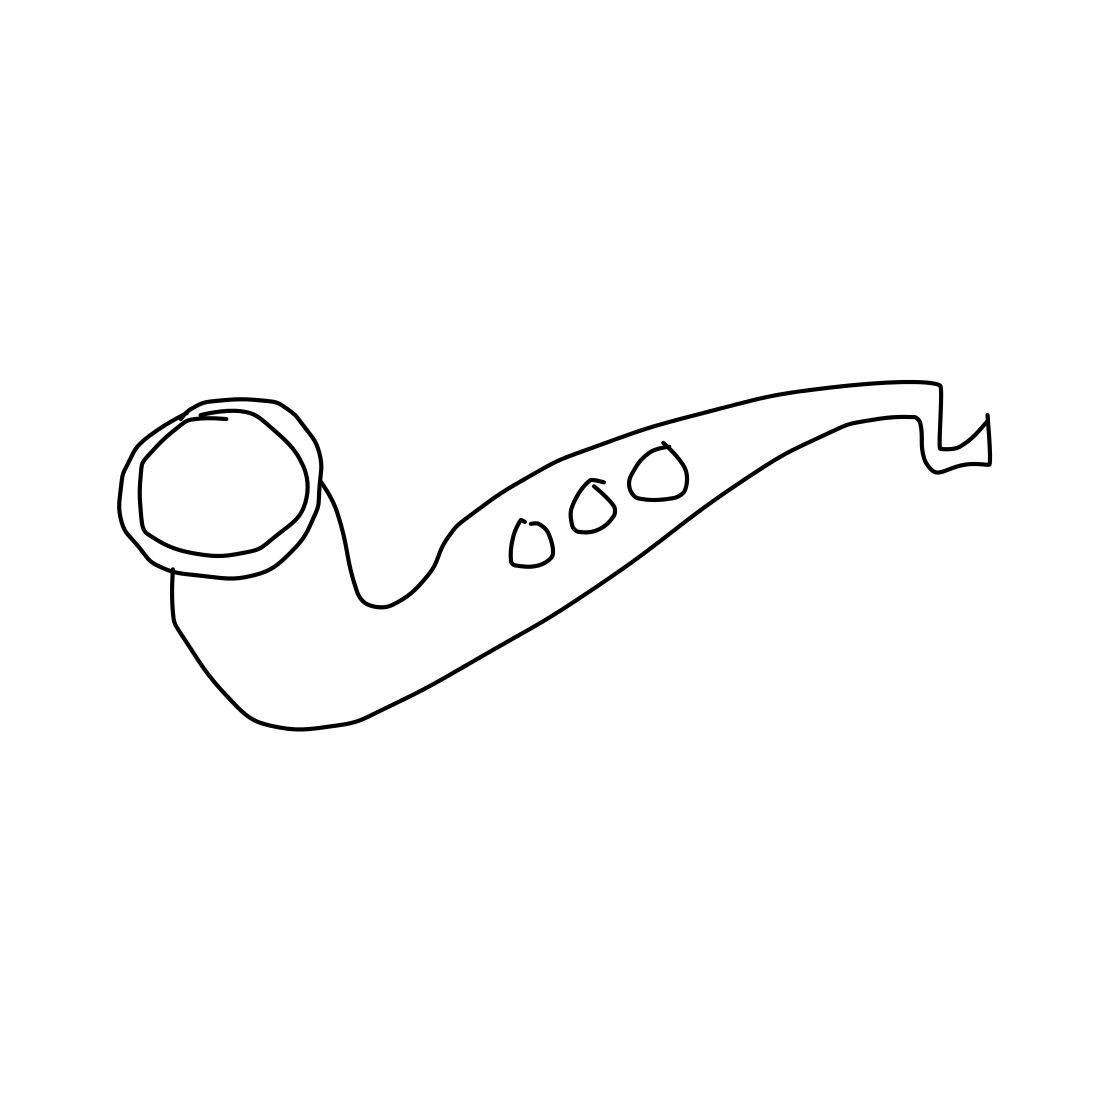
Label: saxophone